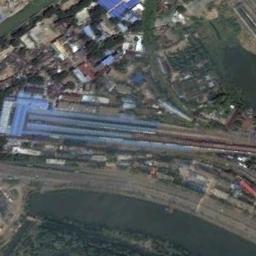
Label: railway_station